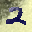
Label: 2